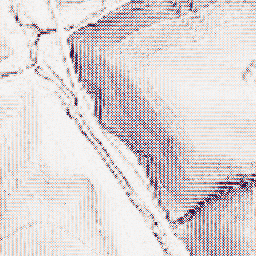
Category: wavelet
Decomposition family: wavelet_biorthogonal
Decomposition parameters: wavelet: bior1.3
level: 1
Upsampling method: quintic
Upsampling parameters: scale: 8
Upsampling scale: 8